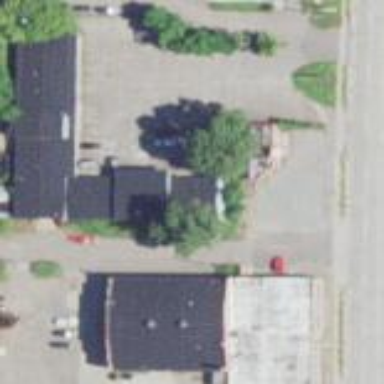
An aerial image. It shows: Commercial building.